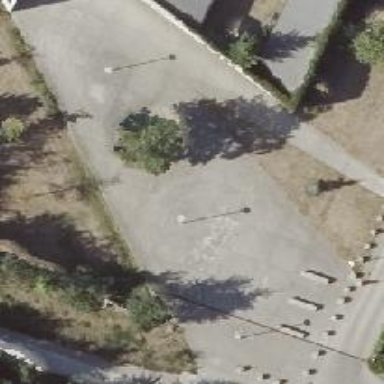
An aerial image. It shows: Footway with concrete surface.